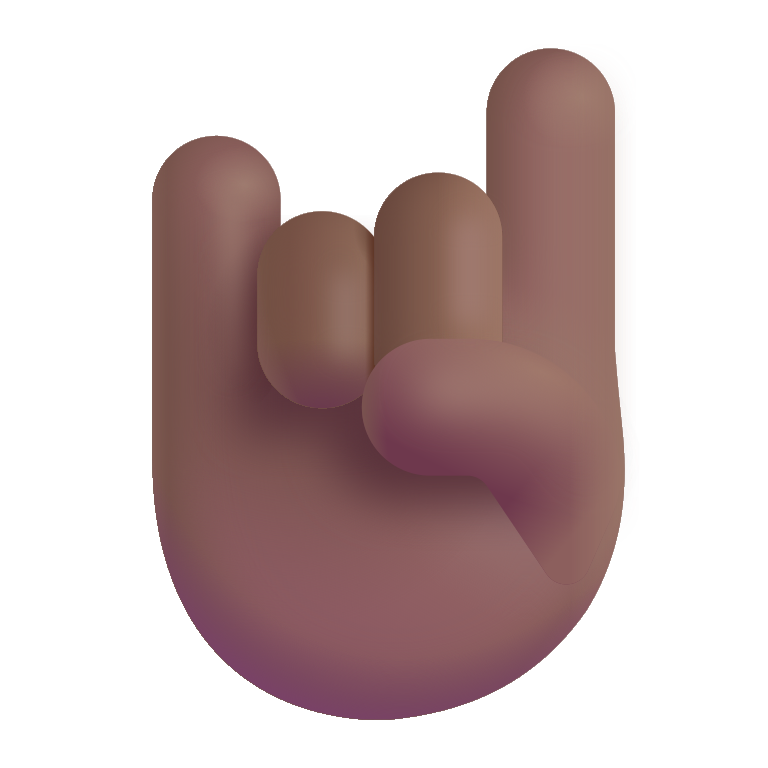
sign of the horns color  dark